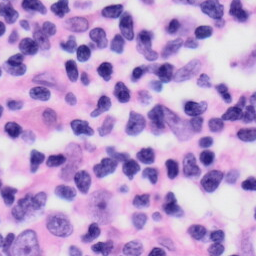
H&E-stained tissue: Skin